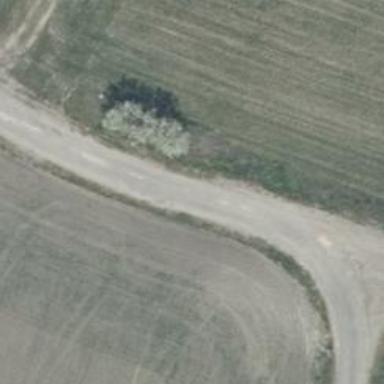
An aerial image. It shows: Deciduous broadleaved tree.